Aerial crown-view tile of a tropical tree (Barro Colorado Island, Panama), acquired 20250818:
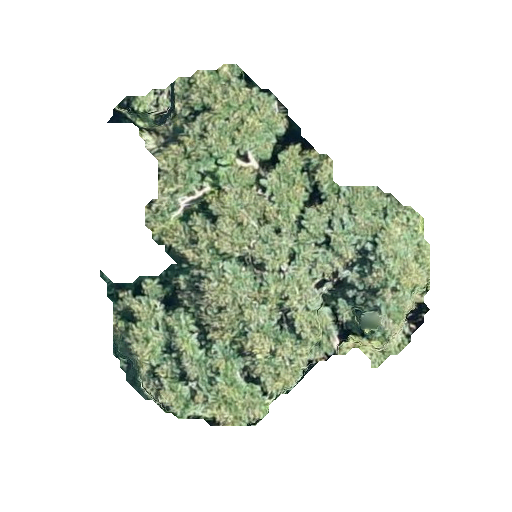
Species: Jacaranda copaia
GBIF accepted scientific name: Jacaranda copaia
Crown area: 106.805 m²